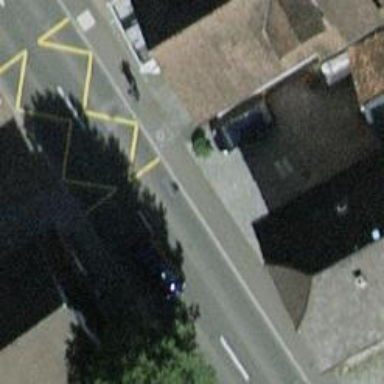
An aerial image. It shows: Public transport stop position.